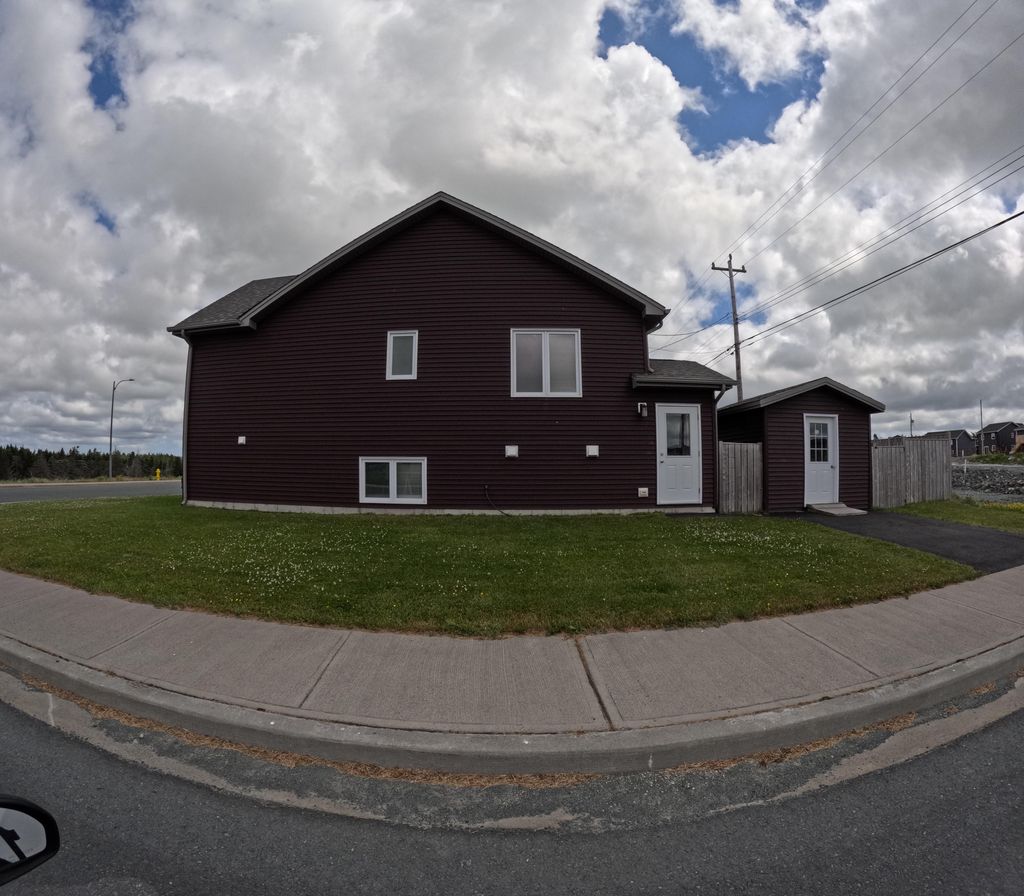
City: st_johns